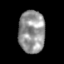
Tissue: skin
Cell type: Epithelial cells
Senescence score: 0.2792
Nuclear area (px): 1102
Mean DAPI intensity: 147.706